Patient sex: M
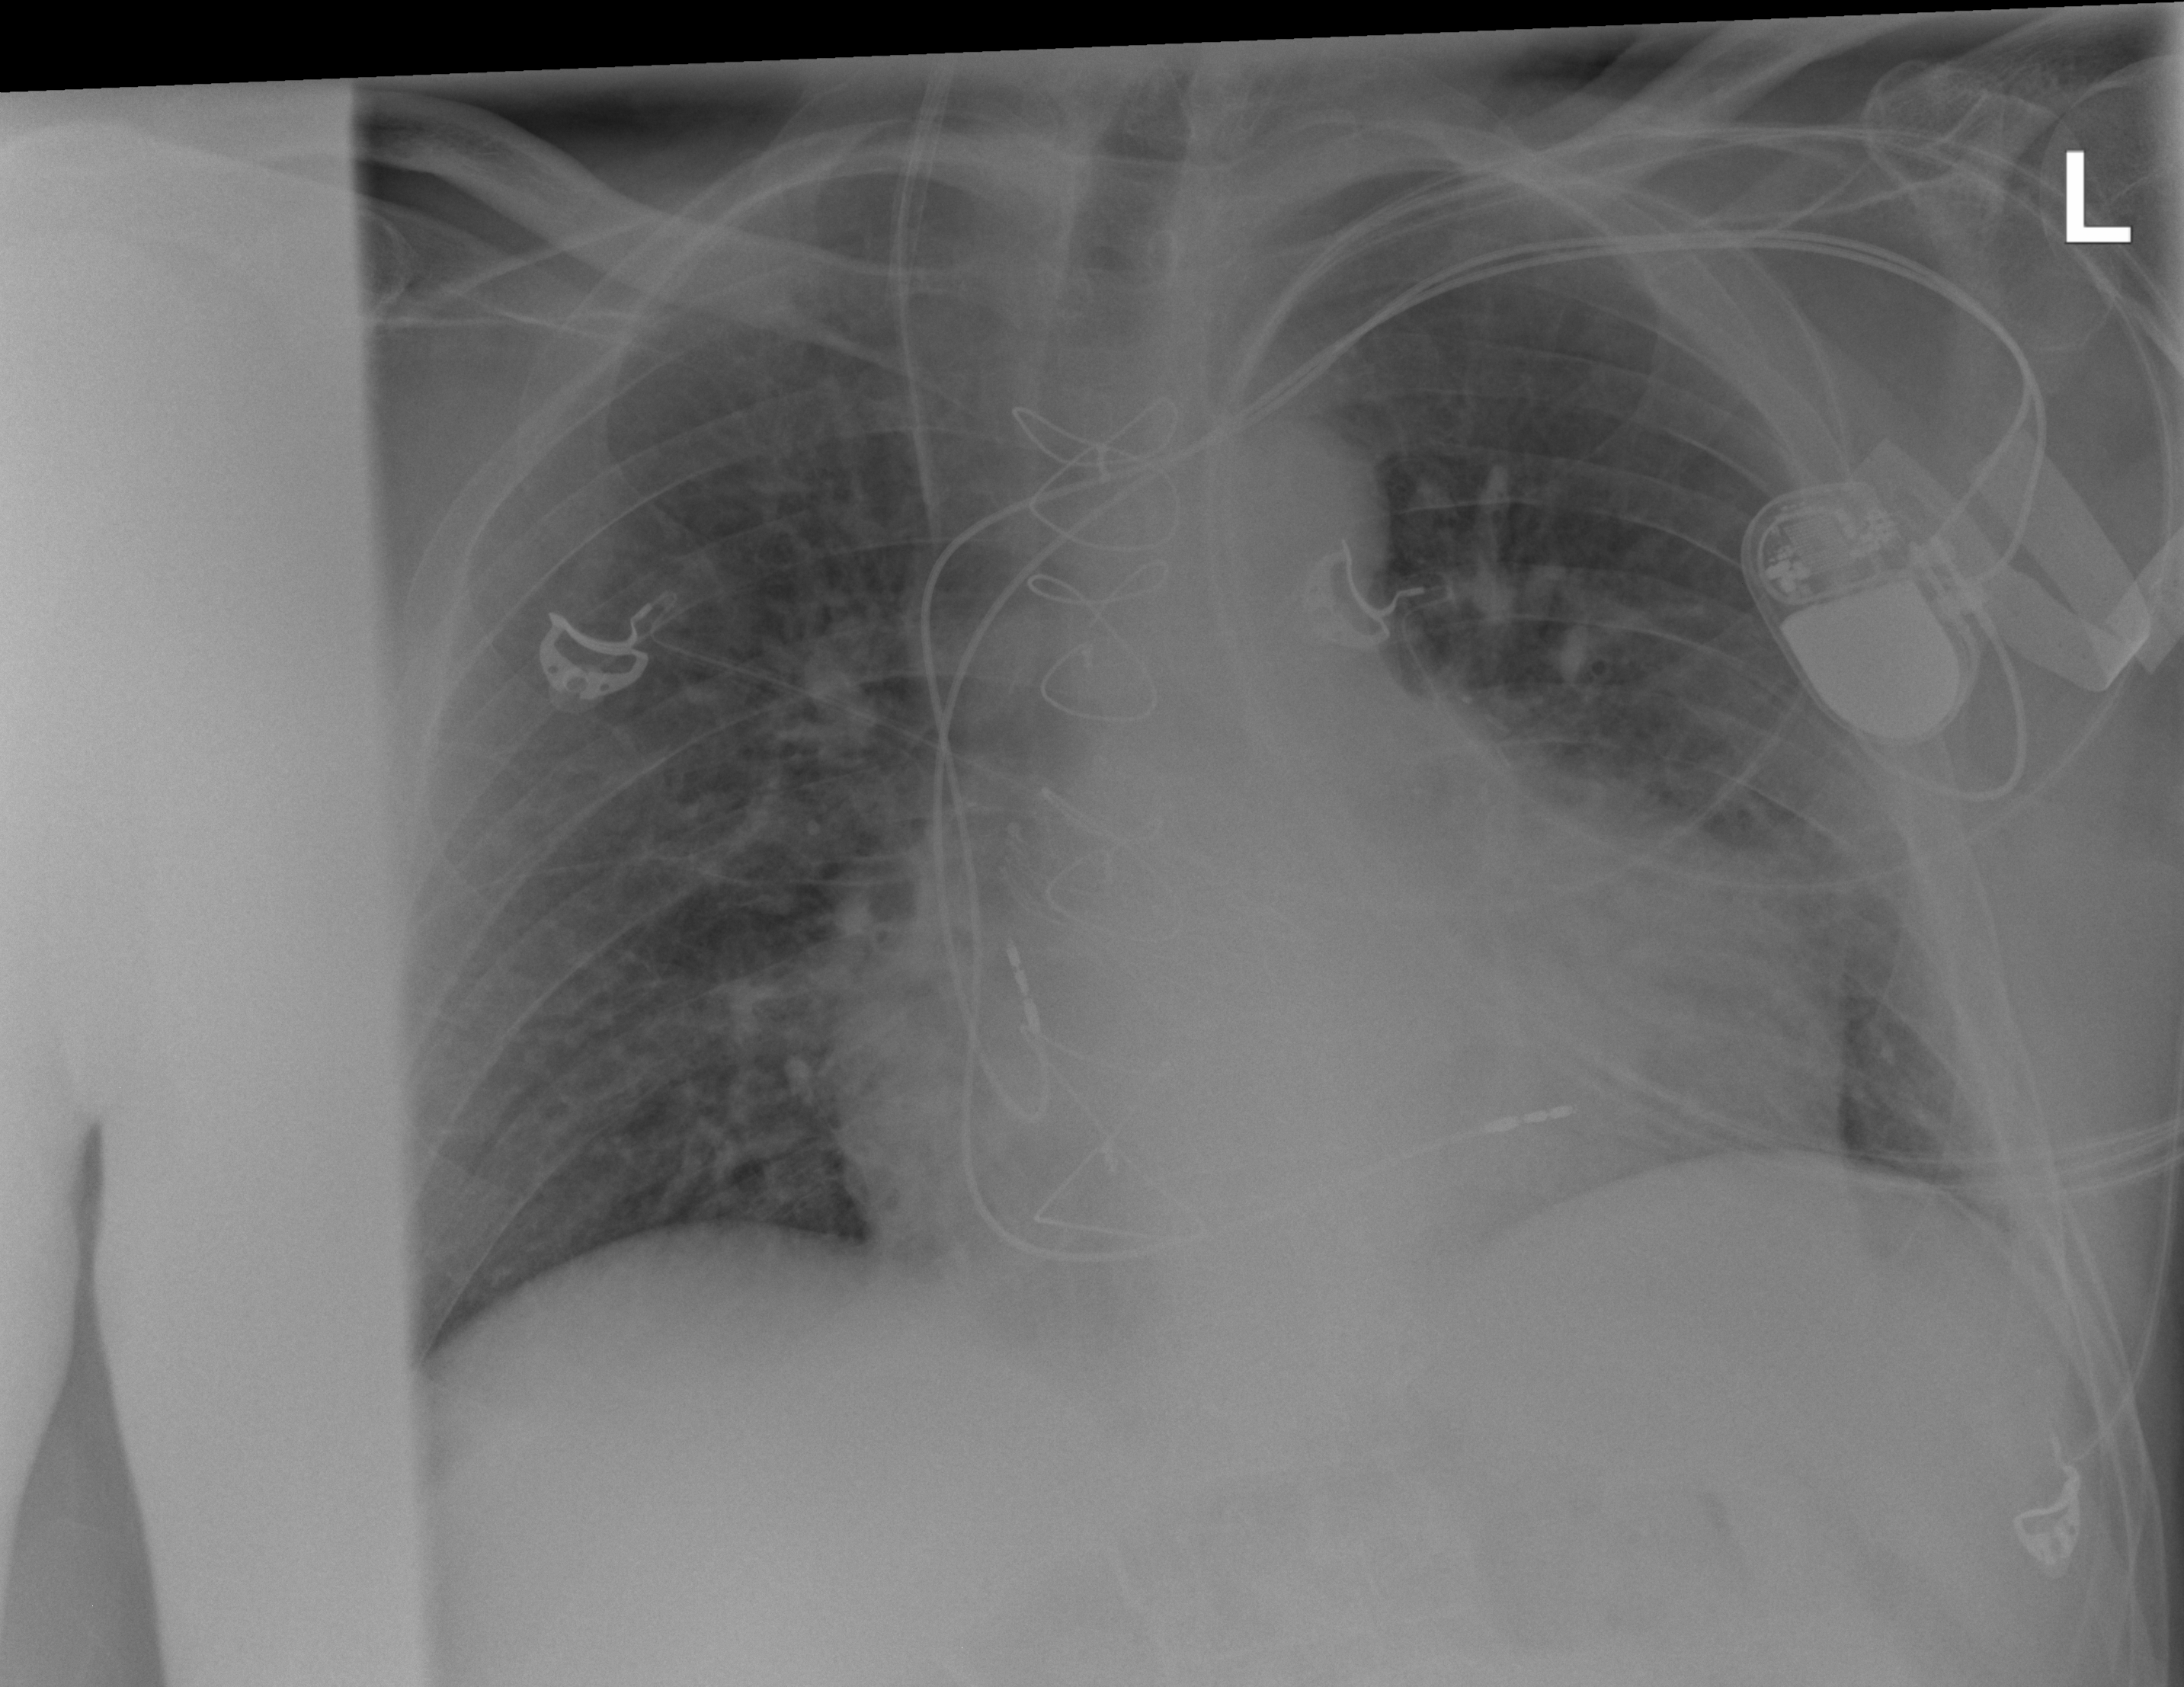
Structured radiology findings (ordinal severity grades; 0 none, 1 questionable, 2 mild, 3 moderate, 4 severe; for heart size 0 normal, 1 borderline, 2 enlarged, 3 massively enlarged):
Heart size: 2
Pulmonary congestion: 1
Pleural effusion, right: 0
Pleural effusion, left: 0
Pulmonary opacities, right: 0
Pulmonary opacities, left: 0
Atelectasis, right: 0
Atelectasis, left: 0